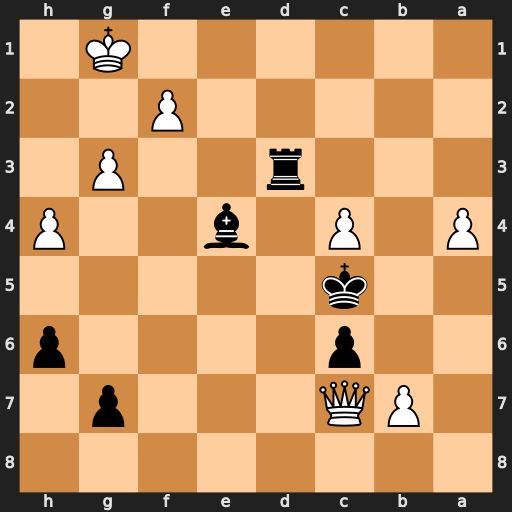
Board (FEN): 8/1PQ3p1/2p4p/2k5/P1P1b2P/3r2P1/5P2/6K1
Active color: b
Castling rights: -
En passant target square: -
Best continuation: Rd1+ Kh2 Rh1#